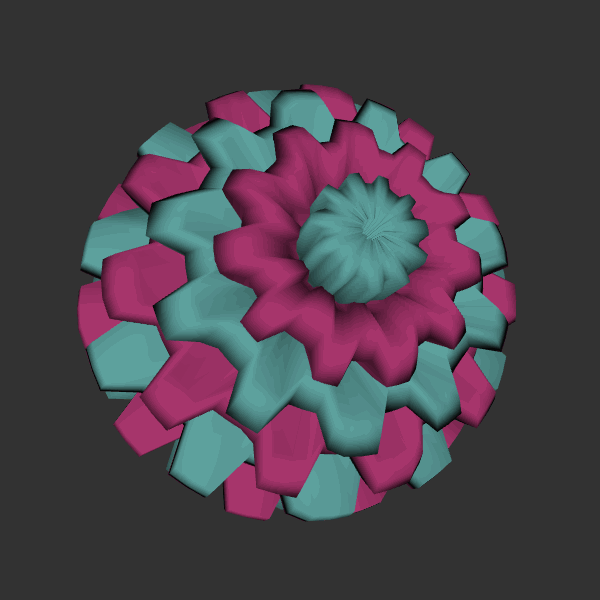
Background: dark